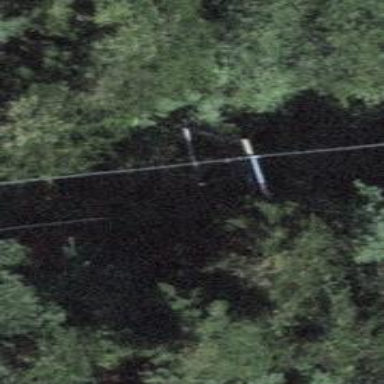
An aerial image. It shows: Pylon for aerialway.